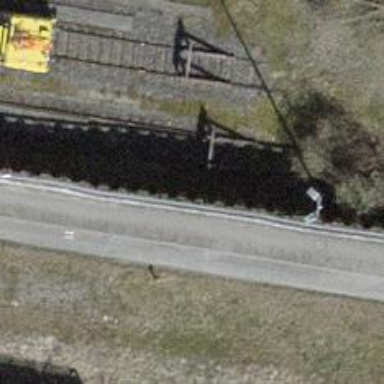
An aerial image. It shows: Railway buffer stop.